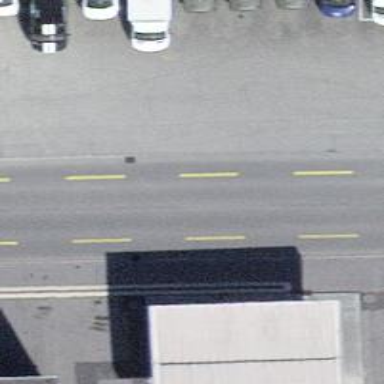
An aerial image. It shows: Road serving as parking aisle.